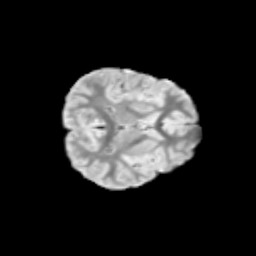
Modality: T2w
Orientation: axial
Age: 9
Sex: female
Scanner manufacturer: siemens
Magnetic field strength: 3 T
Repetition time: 3.8 s
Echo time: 0.07 s